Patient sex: F
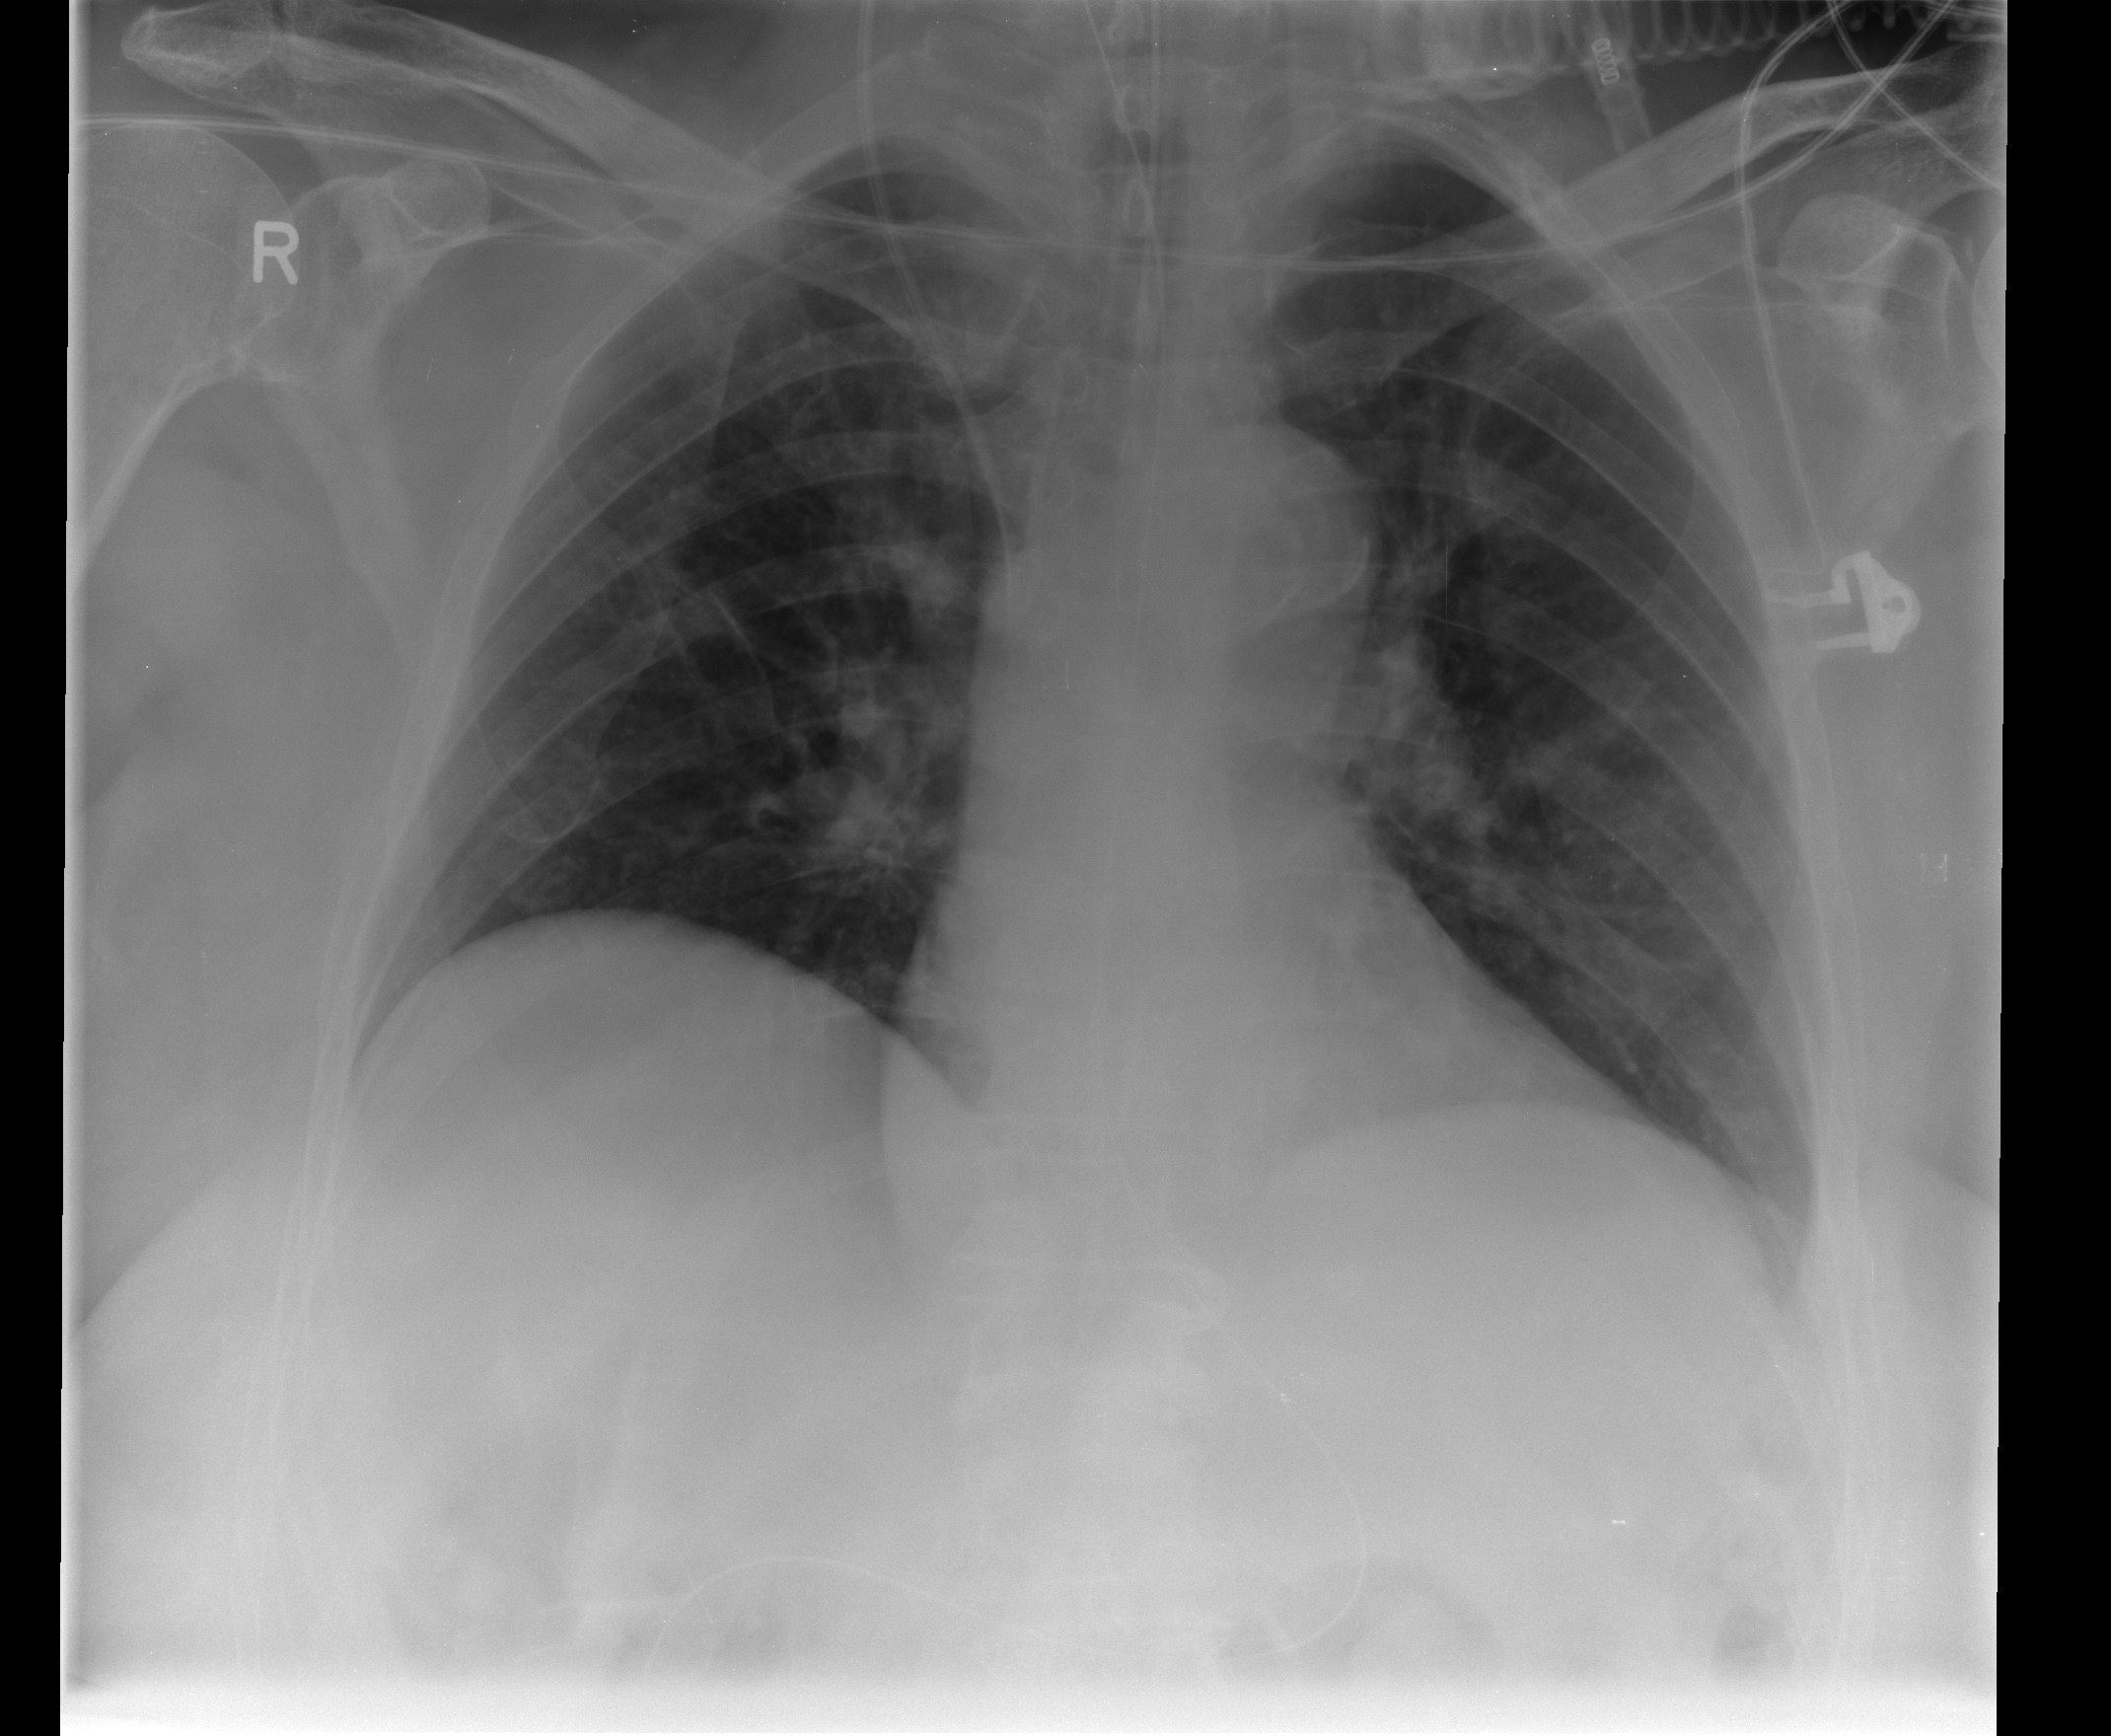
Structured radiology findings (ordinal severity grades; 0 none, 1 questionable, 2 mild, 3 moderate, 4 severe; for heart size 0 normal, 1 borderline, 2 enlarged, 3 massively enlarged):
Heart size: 0
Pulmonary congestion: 0
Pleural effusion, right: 0
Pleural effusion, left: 0
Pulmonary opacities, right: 0
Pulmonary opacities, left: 0
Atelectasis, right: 2
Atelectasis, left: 0